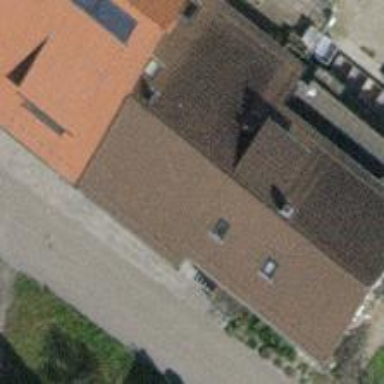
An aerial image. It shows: Farm shop.